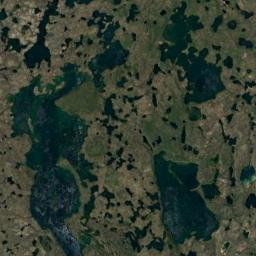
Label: wetland